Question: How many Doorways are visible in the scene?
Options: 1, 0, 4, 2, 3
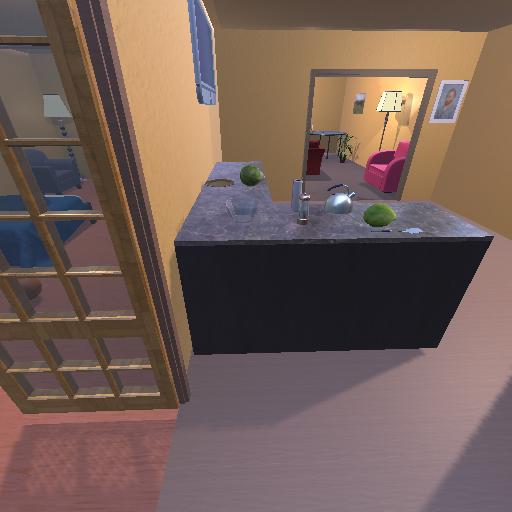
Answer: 1